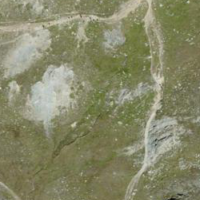
EUNIS habitat code: 26
Species observed at this site:
Achillea nana
Oenanthe oenanthe
Pyrgus malvoides
Silene acaulis
Cupido minimus
Viola calcarata
Phoenicurus ochruros
Pyrrhocorax graculus